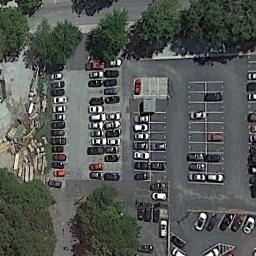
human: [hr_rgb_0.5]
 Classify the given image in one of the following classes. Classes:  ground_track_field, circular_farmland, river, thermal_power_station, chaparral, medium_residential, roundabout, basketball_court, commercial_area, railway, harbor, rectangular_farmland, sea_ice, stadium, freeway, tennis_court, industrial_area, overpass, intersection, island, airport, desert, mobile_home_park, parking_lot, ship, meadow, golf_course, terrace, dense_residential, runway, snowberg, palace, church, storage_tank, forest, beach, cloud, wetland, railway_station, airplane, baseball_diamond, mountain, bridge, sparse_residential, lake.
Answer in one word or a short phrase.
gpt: parking_lot